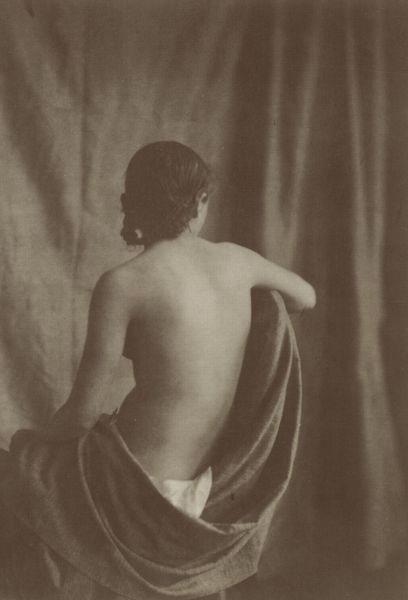
Titel: Delacroix Album Nr.32
Künstler: Jean Louis Marie Eugène Durieu
Schlagwörter: akt, gemälde, haut, kopf, körper, nackt, schatten, umhang, weiß, mädchen, sitzen, braun, brust, busen, fenster, frau, frisur, grau, licht, ohr, rücken, schwarz, stuhl, dame, tuch, blond, hose, jung, arm, arme, falten, knoten, mensch, hals, porträt, vorhang, haare, pose, sitzend, stoff, decke, kind, locken, schulter, schultern, brüste, dutt, gesäß, rückenansicht, lehne, ansicht, zöpfe, nacken, sepia, falte, sitzende, zopf, atelier, draperie, handtuch, überwurf, bauch, faltenwurf, halbakt, wange, erotik, drapierung, foto, fotografie, photographie, nacktheit, lendentuch, rückenakt, schulterblätter, drapiert, schwarz-weiß, haarkranz, geflochten, nackte frau, vorhand, frisut, höschen, slip, harre, haarzopf, achseln, hare, stofffalten, geneigter kopf, ttuch, flechtfrisur, mädchne, halbackt, schwarz#